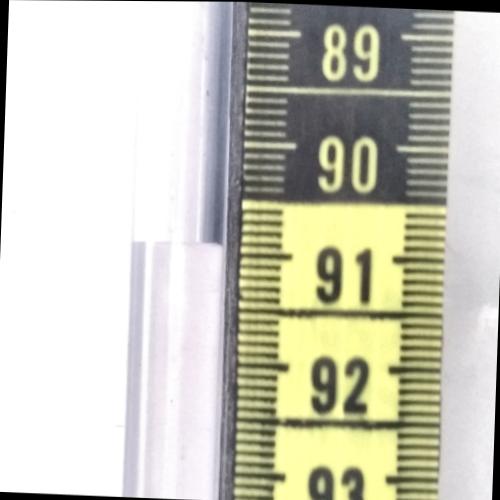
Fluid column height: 90.9 cm